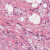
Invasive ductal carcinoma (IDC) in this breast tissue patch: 1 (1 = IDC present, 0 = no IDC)